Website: lowes
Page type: cart
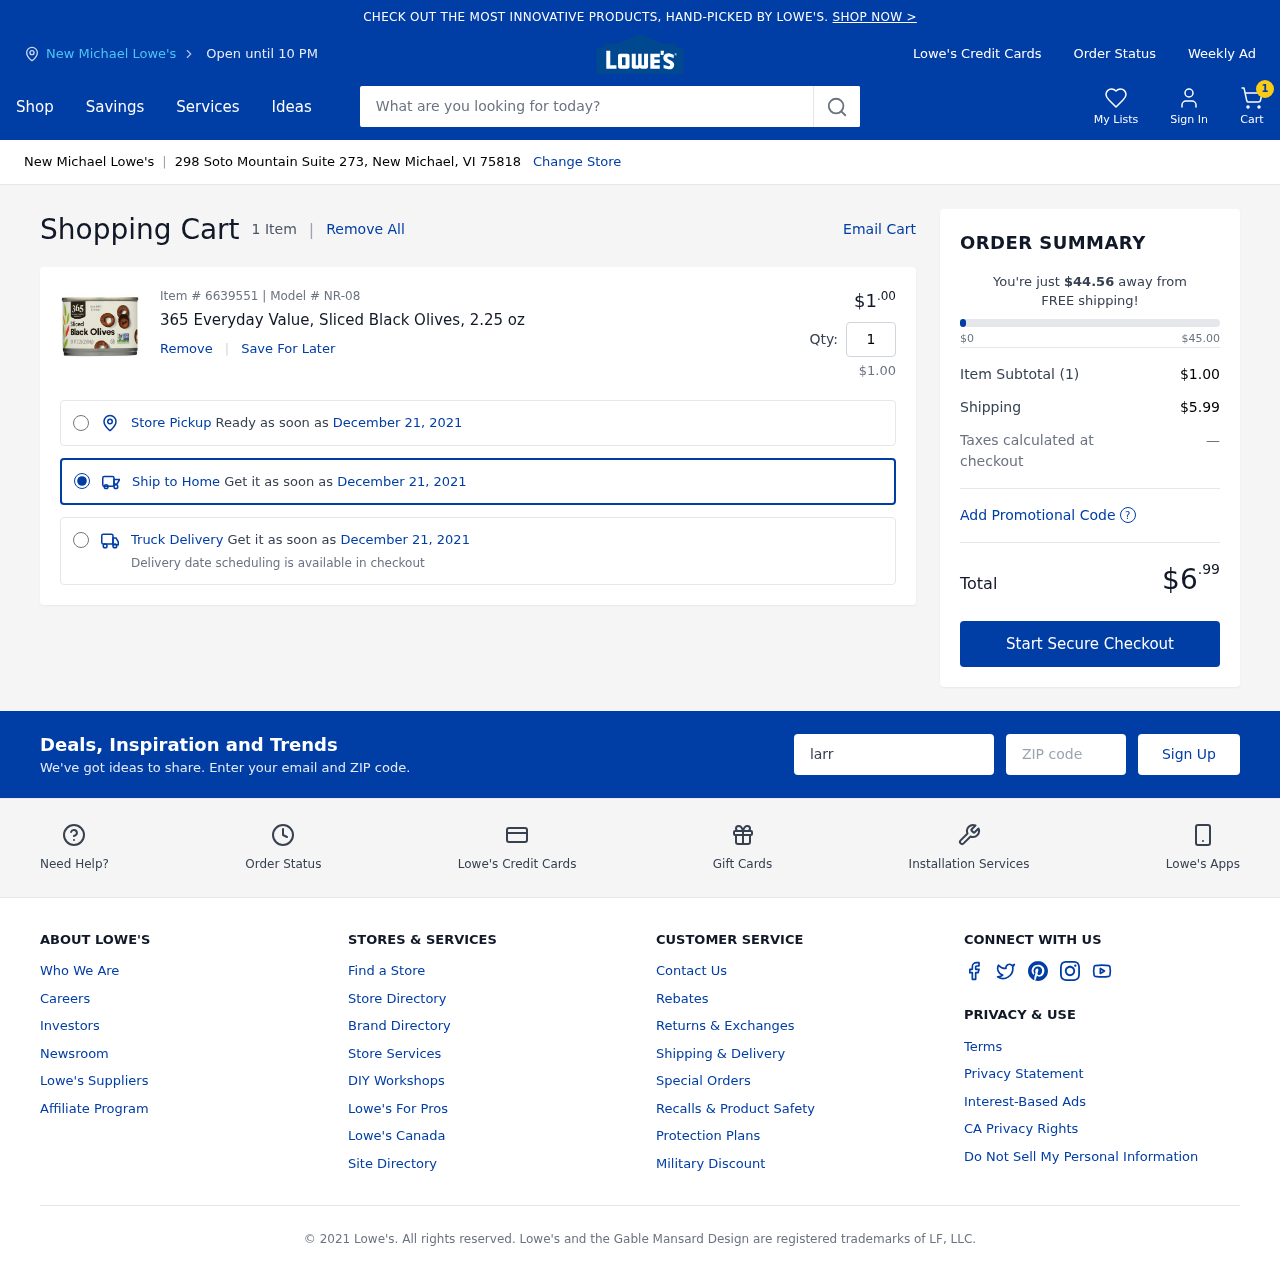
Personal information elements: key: PII_CITY
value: New Michael Lowe's
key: PII_EMAIL
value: larrymendez@hotmail.com
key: PII_POSTCODE
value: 75818
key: PII_STREET
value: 298 Soto Mountain Suite 273
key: PII_CITY_STATE_ZIP
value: New Michael, VI 75818
Product elements: key: PRODUCT1_NAME
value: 365 Everyday Value, Sliced Black Olives, 2.25 oz
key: PRODUCT1_PRICE
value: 1
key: PRODUCT1_QUANTITY
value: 1
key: PRODUCT1_SUBTOTAL
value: $1.00
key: PRODUCT_ITEM_NUMBER
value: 6639551
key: PRODUCT_MODEL_NUMBER
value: NR-08
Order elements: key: ORDER_NUM_ITEMS
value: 1
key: ORDER_NUM_ITEMS
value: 1 Item
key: ORDER_DELIVERY_DATE
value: December 21, 2021
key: ORDER_SUBTOTAL
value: $1.00
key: ORDER_SHIPPING_COST
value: $5.99
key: ORDER_TOTAL
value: $6.99
Search elements: key: HEADER_SEARCH
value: What are you looking for today?